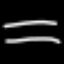
Label: line